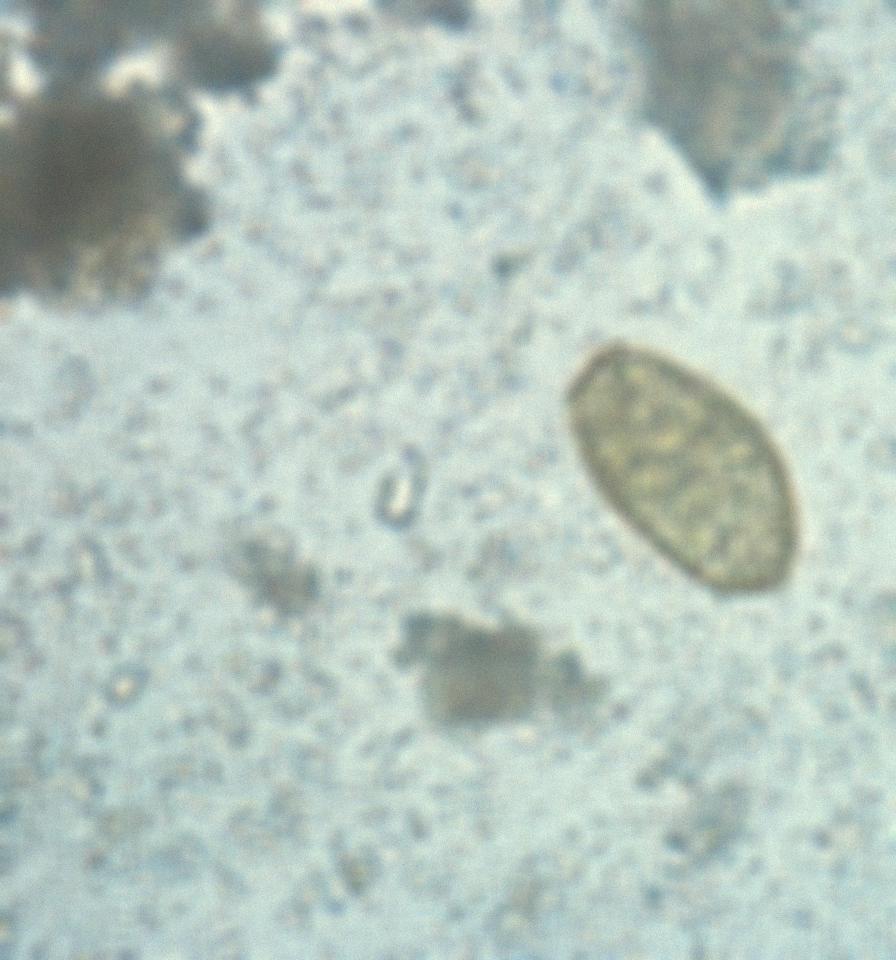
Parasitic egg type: Paragonimus spp